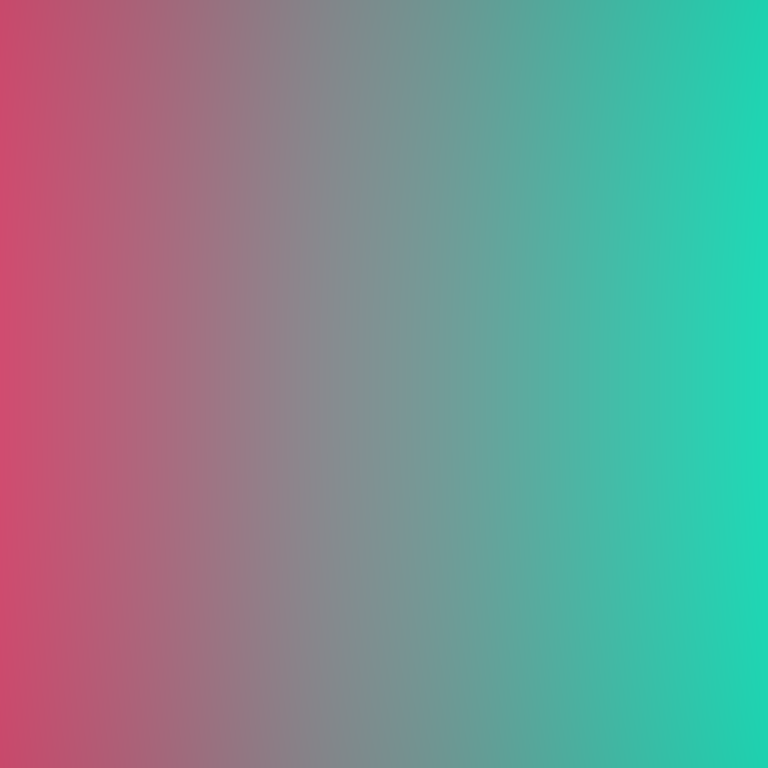
Abstract light effect, smooth gradient from soft red to bright teal, calm atmosphere, diffuse glow, no room, no furniture, no objects.